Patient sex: F
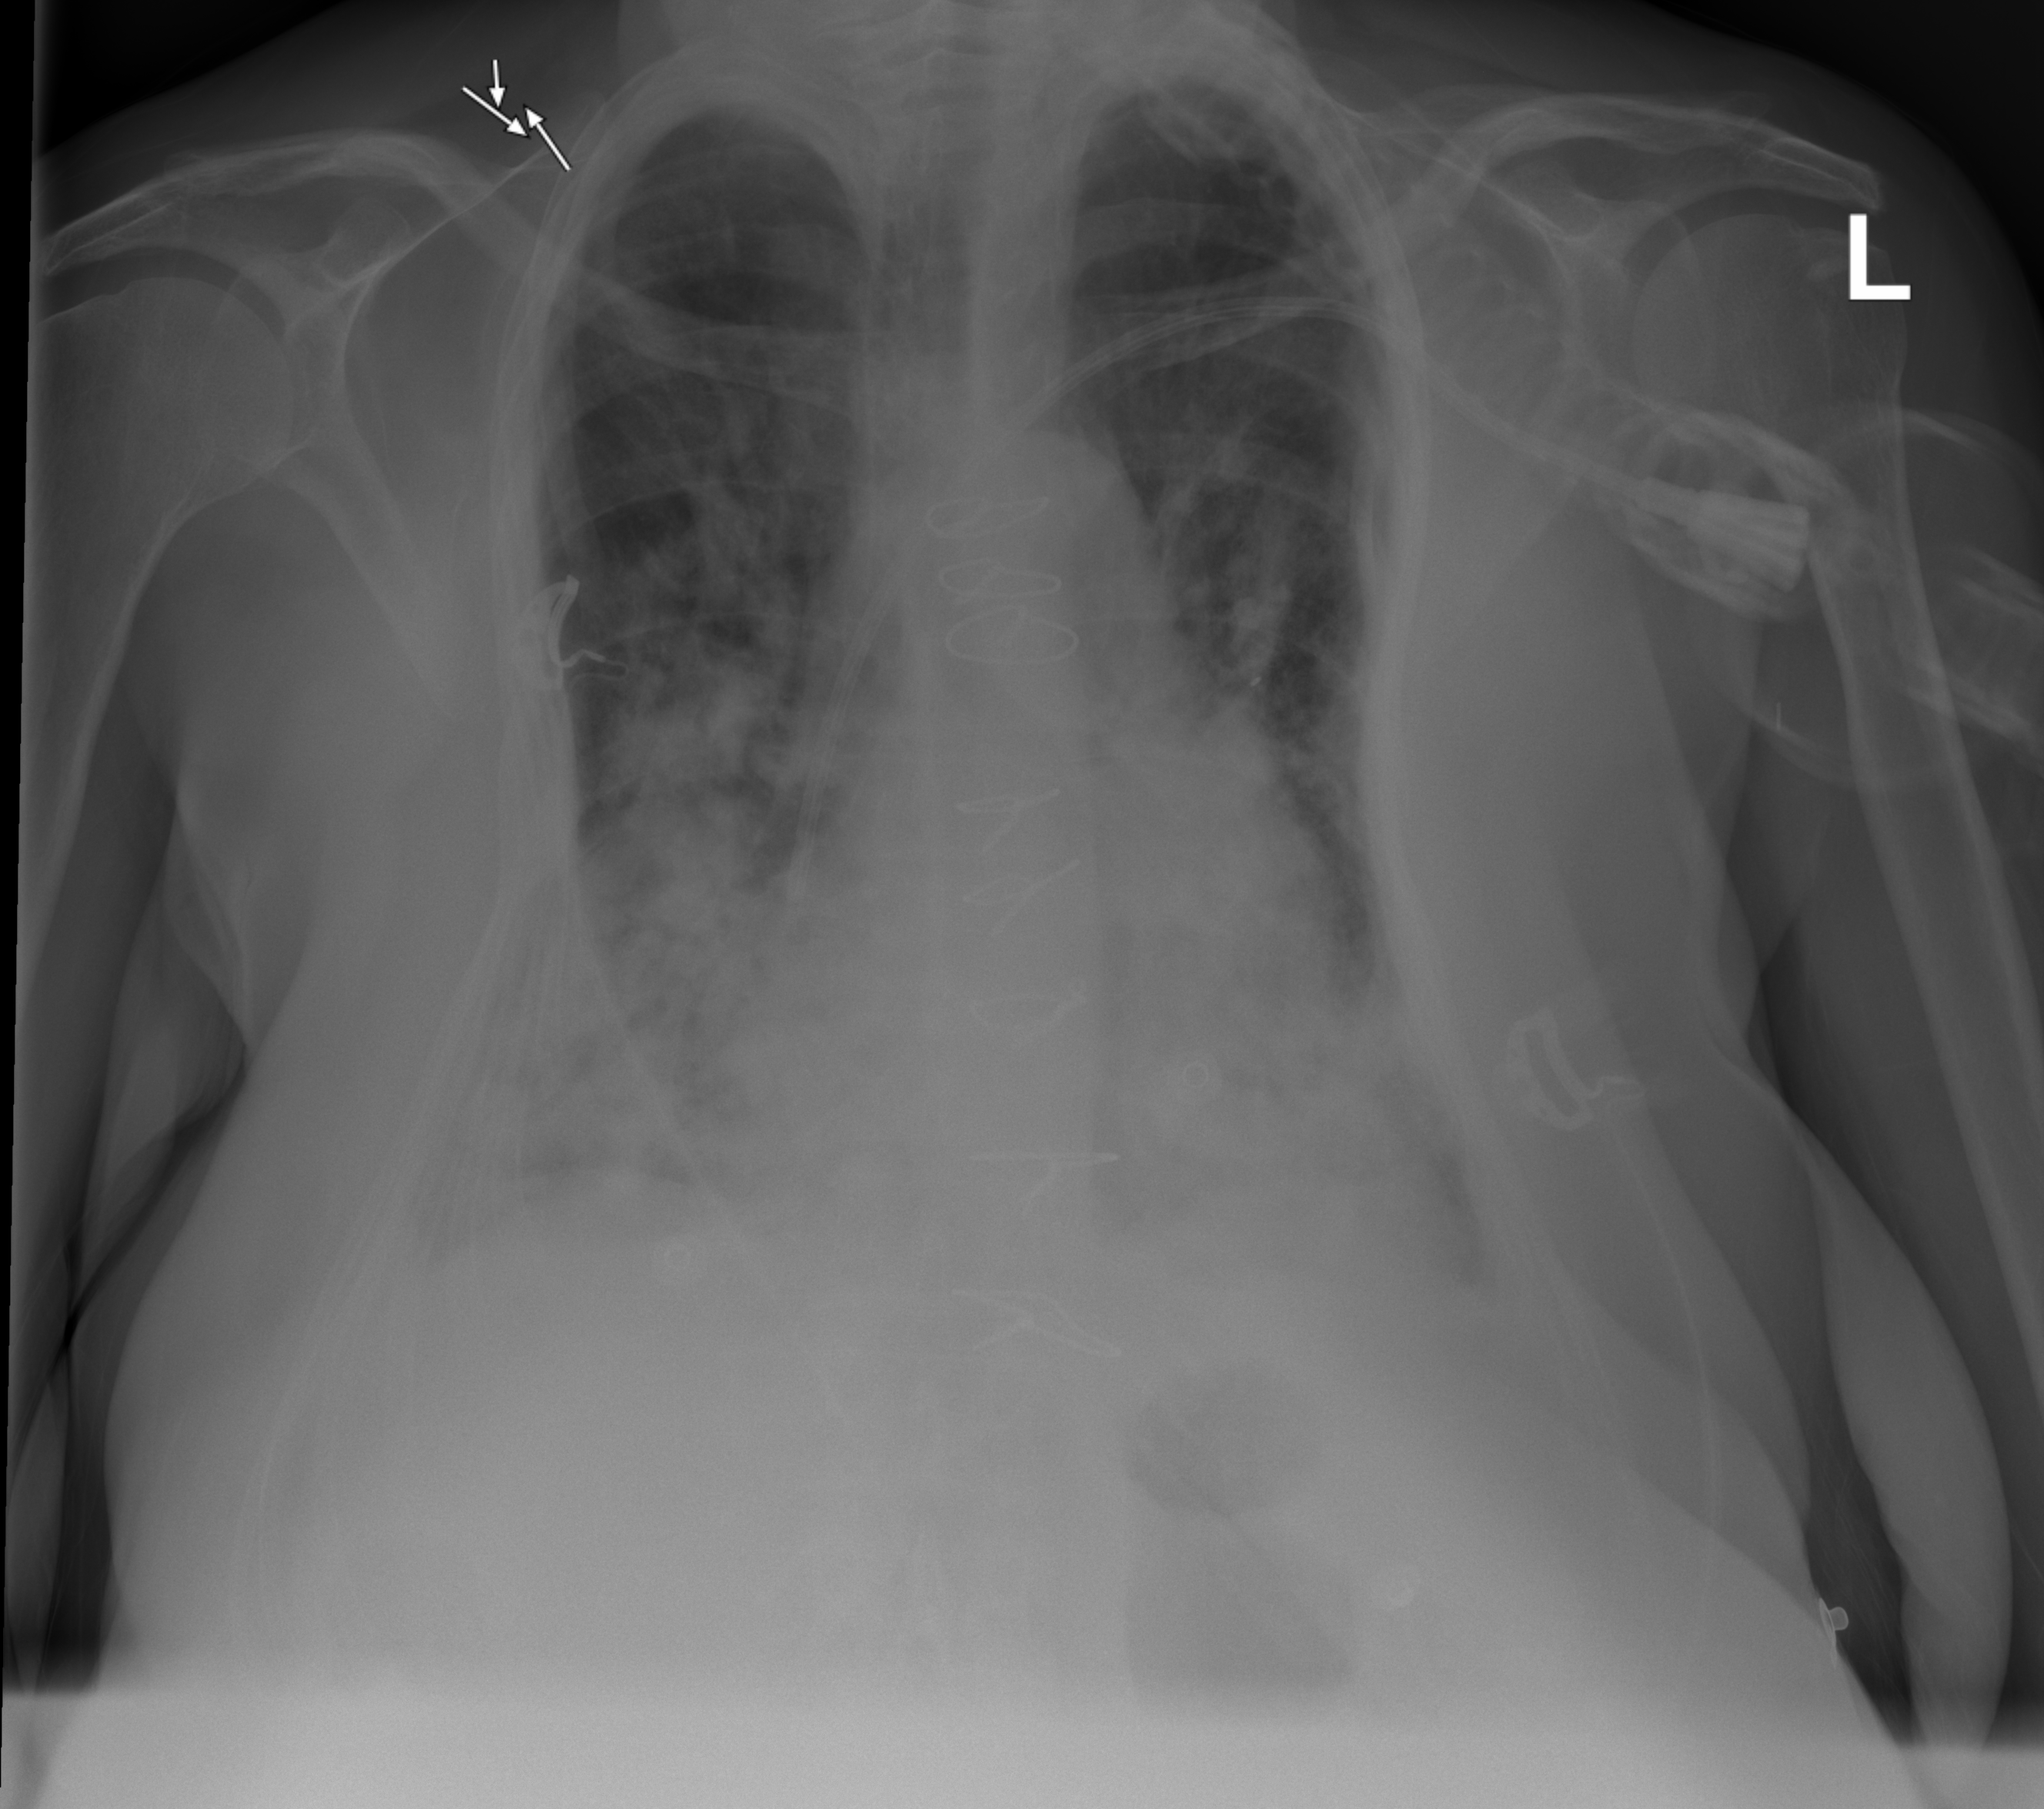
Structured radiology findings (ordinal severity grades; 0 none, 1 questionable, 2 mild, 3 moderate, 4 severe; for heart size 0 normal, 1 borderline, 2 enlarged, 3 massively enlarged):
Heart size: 1
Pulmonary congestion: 0
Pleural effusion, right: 2
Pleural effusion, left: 2
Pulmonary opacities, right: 3
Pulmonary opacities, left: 3
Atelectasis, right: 2
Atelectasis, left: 2